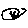
Label: smiley face